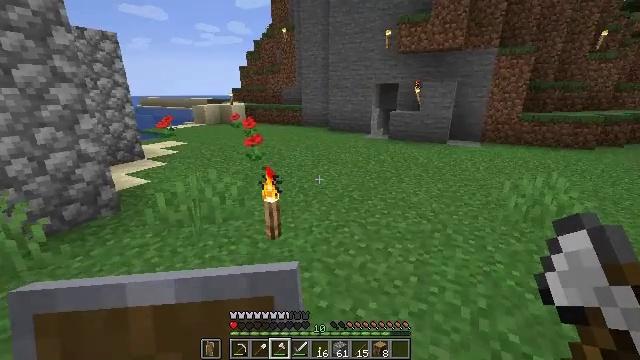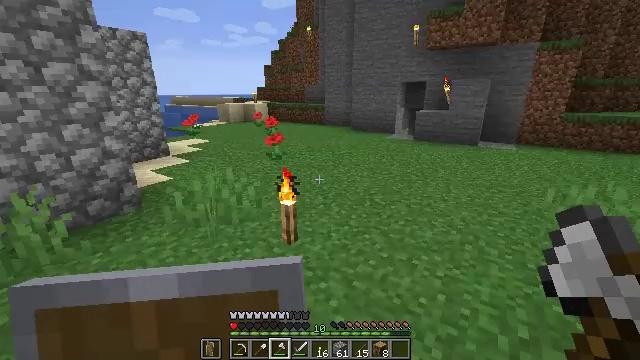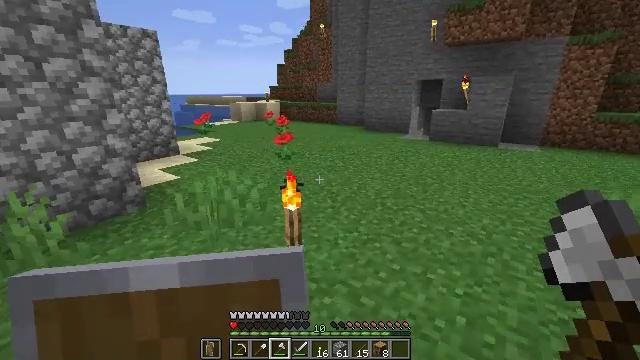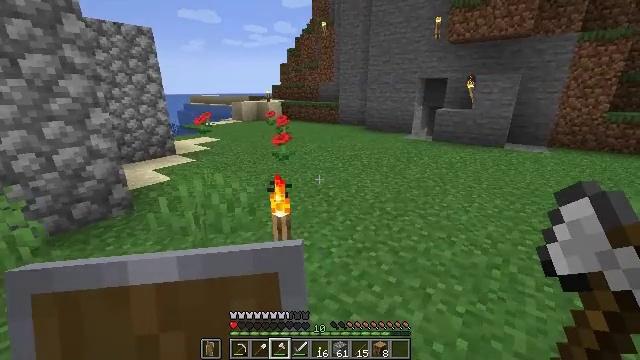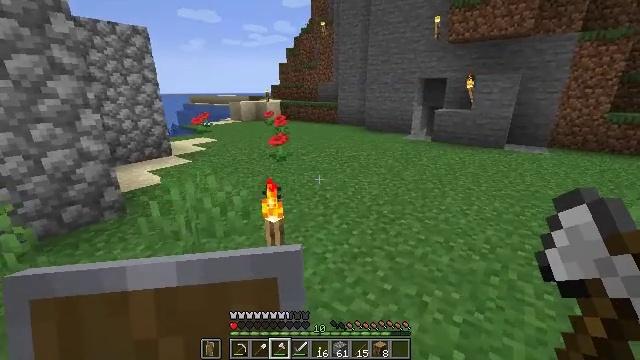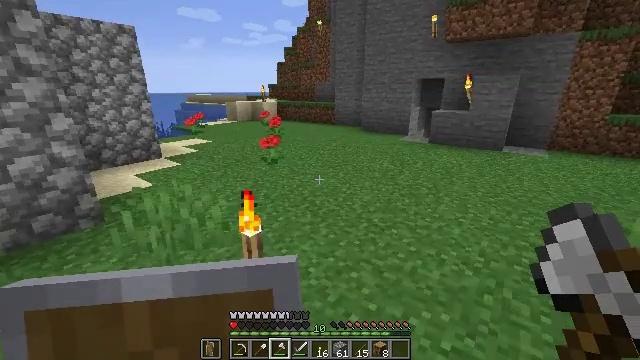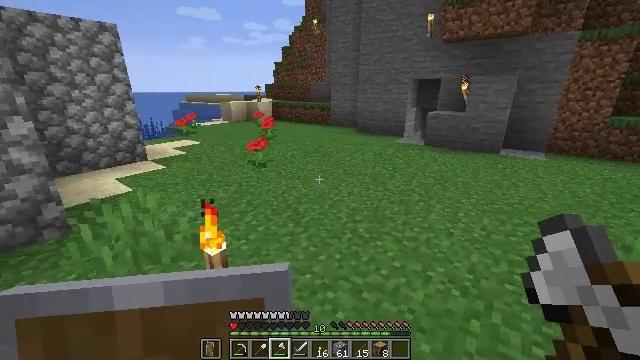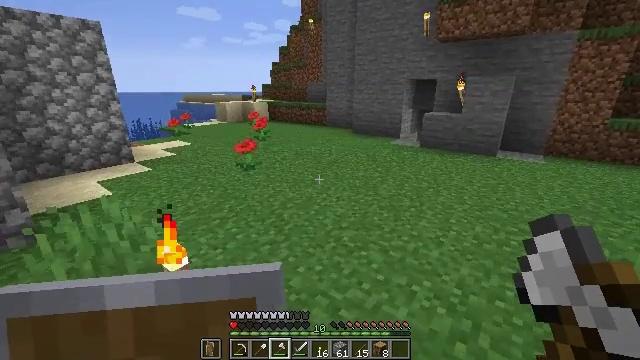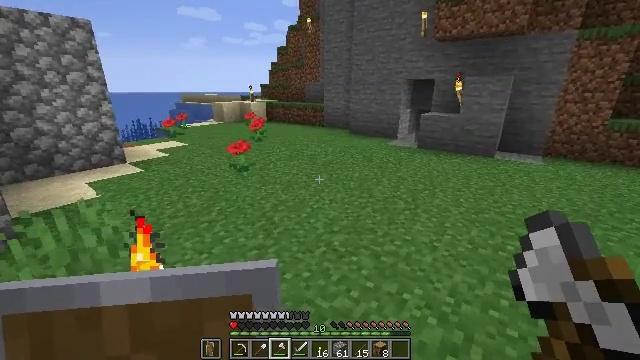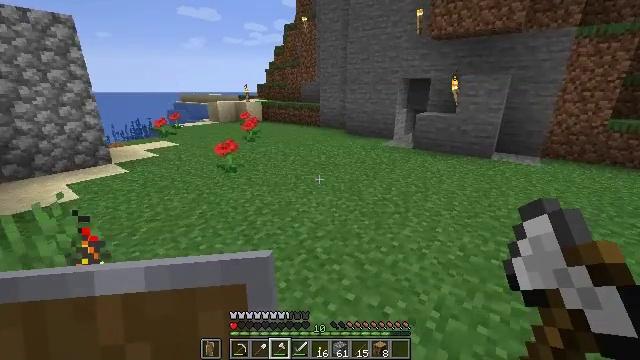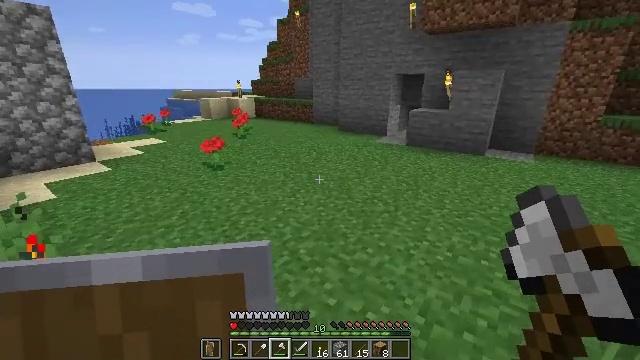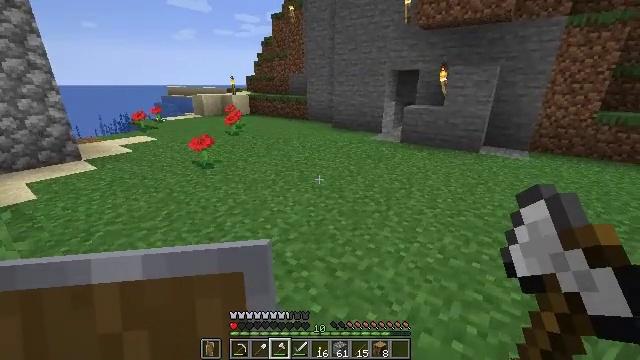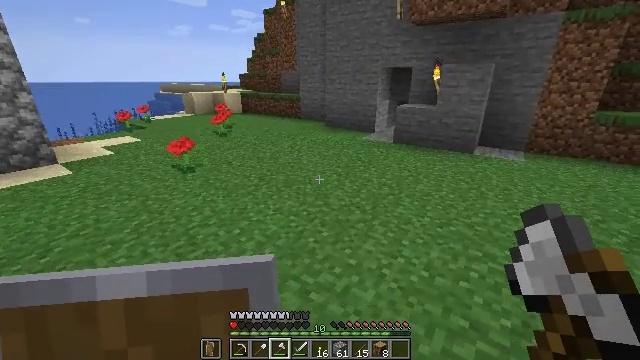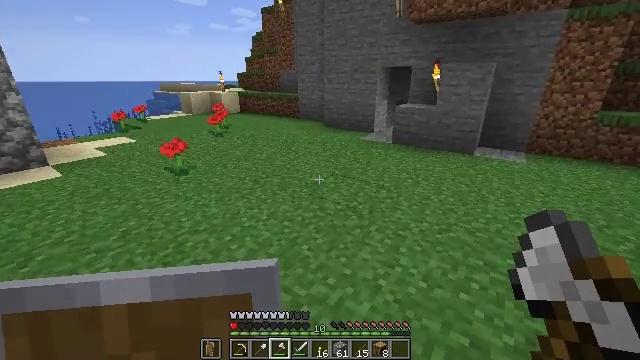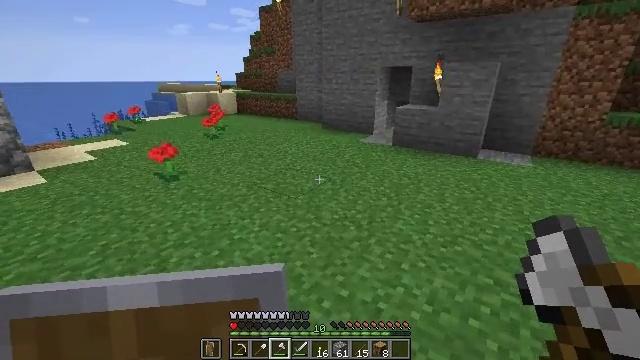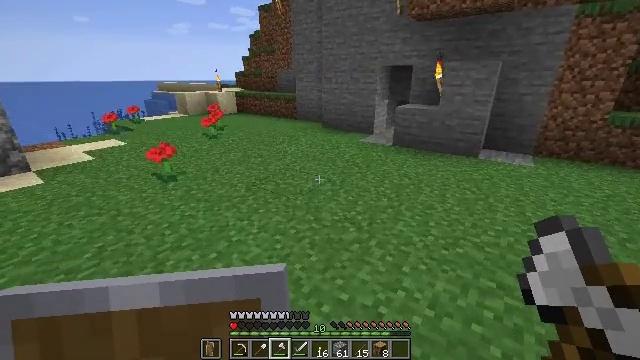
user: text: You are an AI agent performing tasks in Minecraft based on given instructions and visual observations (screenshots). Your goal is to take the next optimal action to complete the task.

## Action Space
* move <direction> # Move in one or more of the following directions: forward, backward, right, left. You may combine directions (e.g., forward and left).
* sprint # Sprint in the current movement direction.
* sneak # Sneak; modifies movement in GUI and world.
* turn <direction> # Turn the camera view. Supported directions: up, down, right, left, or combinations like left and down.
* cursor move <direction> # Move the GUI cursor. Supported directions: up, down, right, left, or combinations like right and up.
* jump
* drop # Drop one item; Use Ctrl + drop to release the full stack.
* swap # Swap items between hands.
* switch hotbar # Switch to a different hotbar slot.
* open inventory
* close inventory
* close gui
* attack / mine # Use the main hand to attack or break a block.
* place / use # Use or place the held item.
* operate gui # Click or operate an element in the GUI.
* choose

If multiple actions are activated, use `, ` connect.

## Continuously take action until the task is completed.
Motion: motion action
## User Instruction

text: Mine the poppy flower.
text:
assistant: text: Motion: move forward, turn left
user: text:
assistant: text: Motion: move forward and move right, turn left
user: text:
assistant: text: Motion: move forward and move right
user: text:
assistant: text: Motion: move forward and move right
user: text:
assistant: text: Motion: move forward and move right
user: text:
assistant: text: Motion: move forward and move right
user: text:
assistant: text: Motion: move forward and move right
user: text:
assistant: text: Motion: move forward and move right
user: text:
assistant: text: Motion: move forward and move right
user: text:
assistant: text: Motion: move forward and move right
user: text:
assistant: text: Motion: move forward and move right
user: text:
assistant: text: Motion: move forward and move right
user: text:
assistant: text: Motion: move forward
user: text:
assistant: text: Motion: move forward
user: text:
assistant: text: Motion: move forward
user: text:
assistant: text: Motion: move forward, turn down
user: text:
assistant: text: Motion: move forward, turn left and down
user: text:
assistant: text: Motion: move forward, turn left and down
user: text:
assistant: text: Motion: move forward and move left, turn left
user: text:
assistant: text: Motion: move forward and move left, turn left
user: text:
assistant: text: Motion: move forward and move left, turn left
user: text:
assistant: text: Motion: move forward and move left, turn left
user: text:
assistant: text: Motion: move forward and move left, turn left
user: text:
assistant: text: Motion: move forward and move left, turn left
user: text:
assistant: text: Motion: move forward and move left
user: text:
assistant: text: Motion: move forward, turn left
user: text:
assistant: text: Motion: move forward, turn left
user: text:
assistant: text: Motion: move forward, turn left
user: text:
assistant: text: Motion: move forward, turn left
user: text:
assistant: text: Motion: move forward